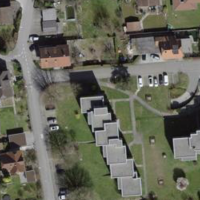
EUNIS habitat code: 54
Species observed at this site:
Allium ursinum